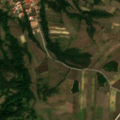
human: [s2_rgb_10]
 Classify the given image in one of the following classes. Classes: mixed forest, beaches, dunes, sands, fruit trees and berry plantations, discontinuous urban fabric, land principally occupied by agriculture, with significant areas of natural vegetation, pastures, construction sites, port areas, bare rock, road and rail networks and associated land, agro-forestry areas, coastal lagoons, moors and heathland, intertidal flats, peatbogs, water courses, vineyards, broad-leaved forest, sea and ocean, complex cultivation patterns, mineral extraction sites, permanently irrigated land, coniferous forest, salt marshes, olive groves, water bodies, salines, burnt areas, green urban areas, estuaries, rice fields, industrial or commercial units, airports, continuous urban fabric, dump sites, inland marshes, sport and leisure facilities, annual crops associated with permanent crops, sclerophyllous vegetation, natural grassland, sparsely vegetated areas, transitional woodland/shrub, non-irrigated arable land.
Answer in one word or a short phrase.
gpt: discontinuous urban fabric, complex cultivation patterns, land principally occupied by agriculture, with significant areas of natural vegetation, broad-leaved forest